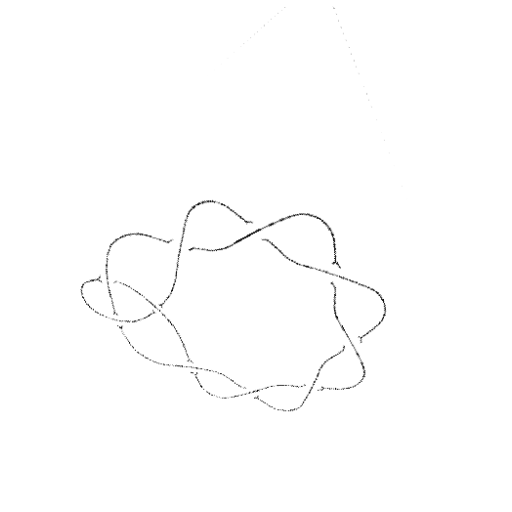
Crossing number: 10